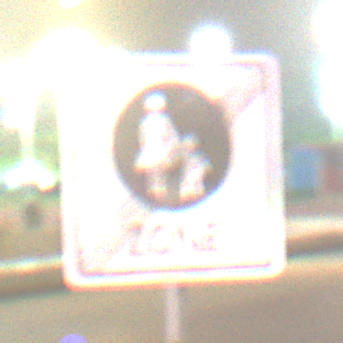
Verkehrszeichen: EndeFussgaengerzone
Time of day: Night
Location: Outdoor (Urban)
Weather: PartlyCloudy
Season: NotSpecified
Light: Artificial